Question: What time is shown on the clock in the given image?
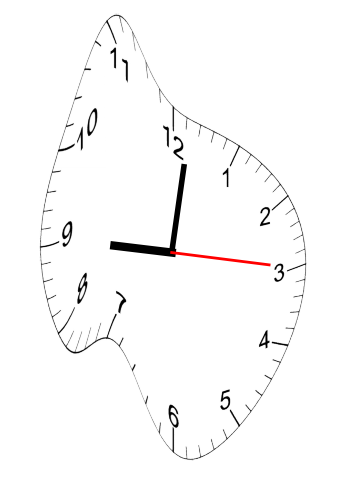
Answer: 09:01:15